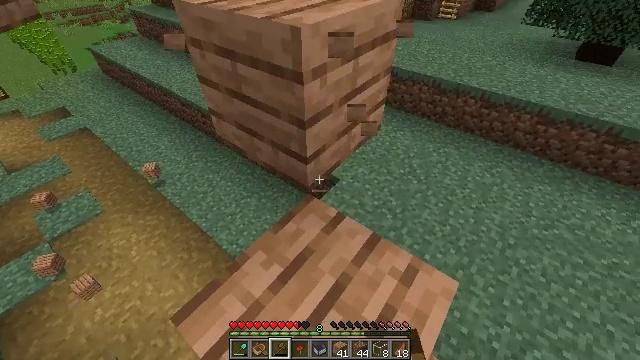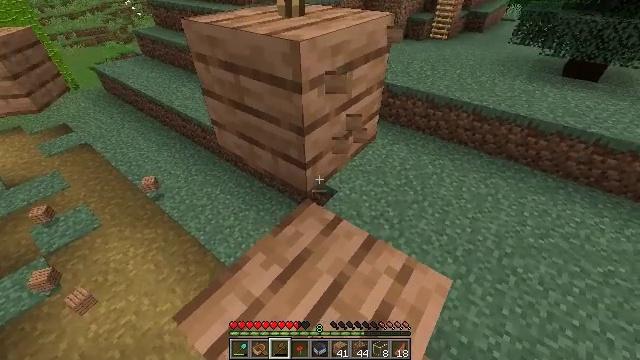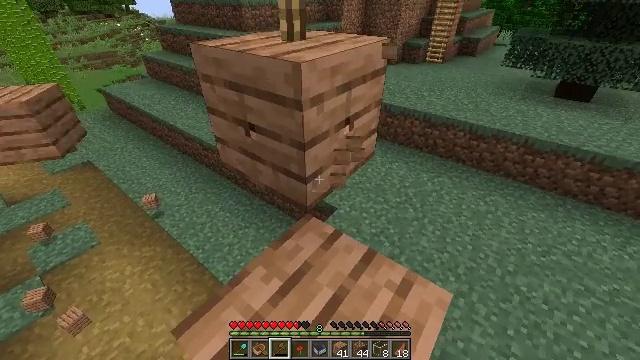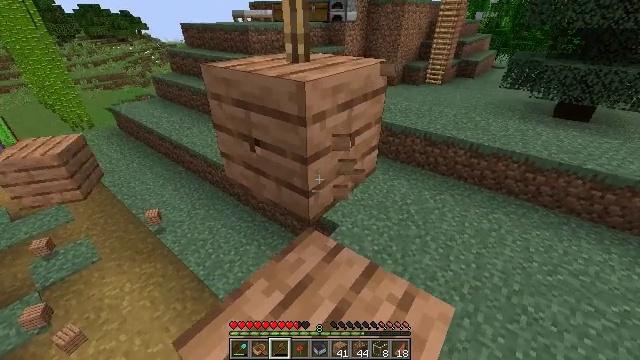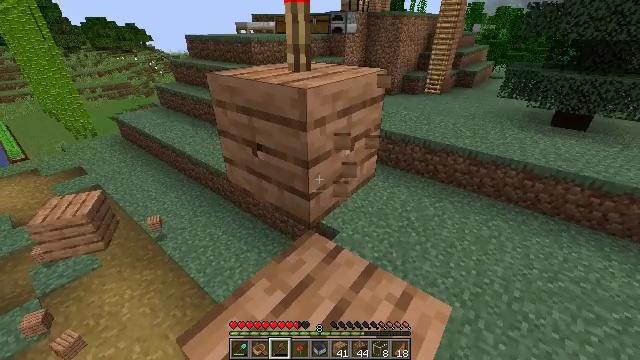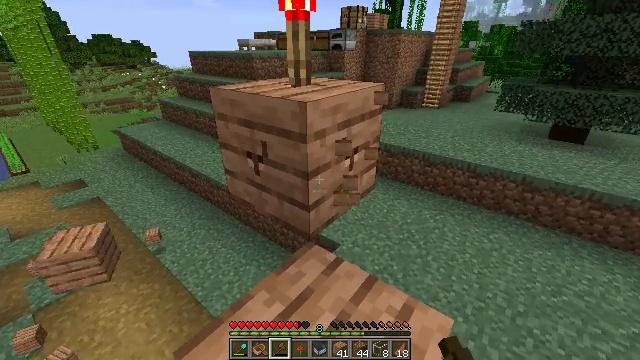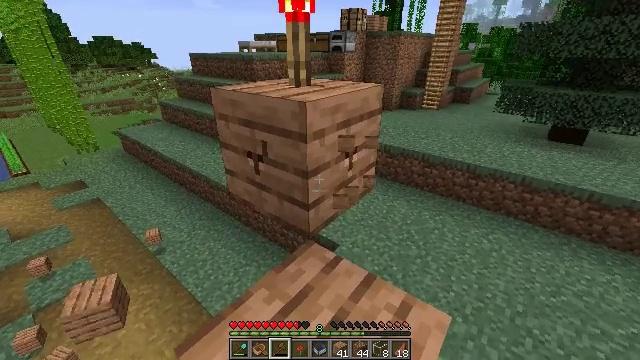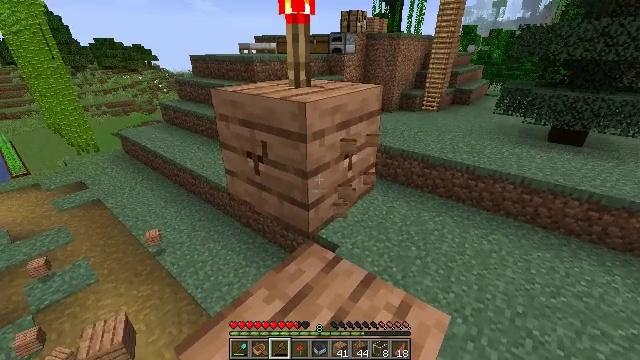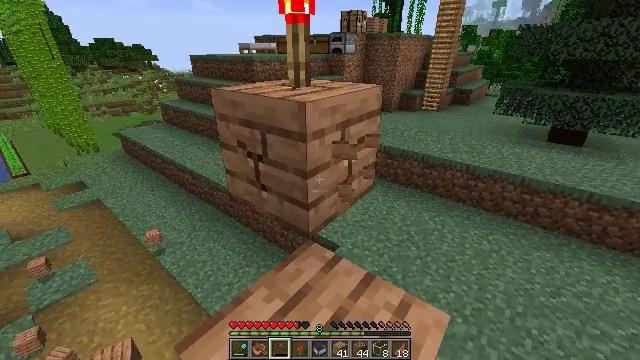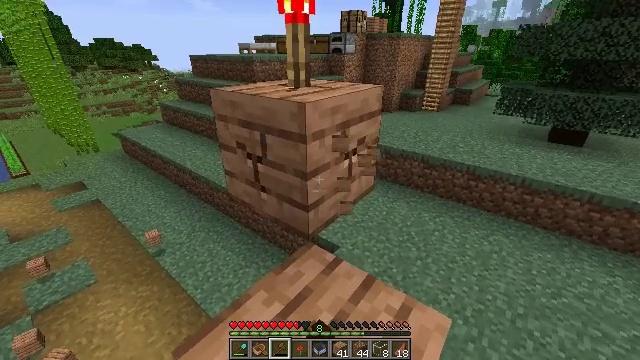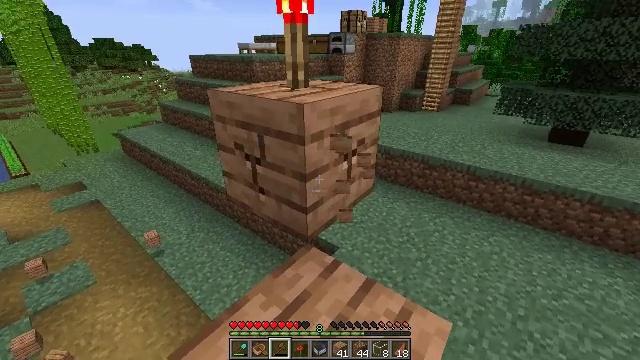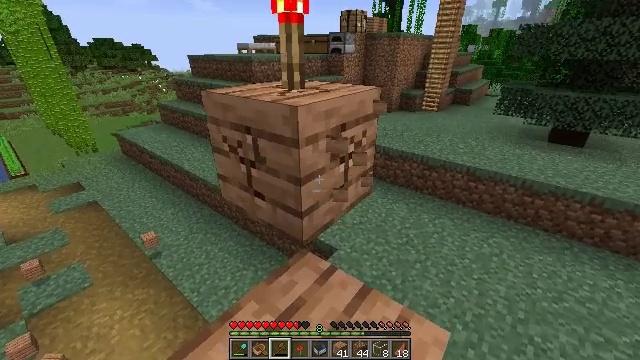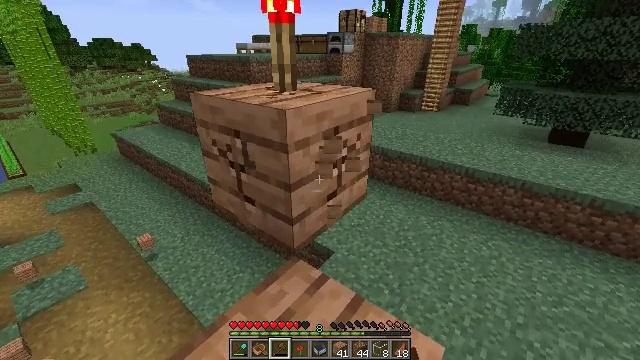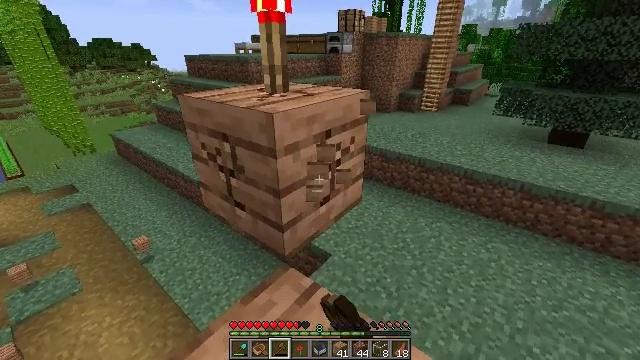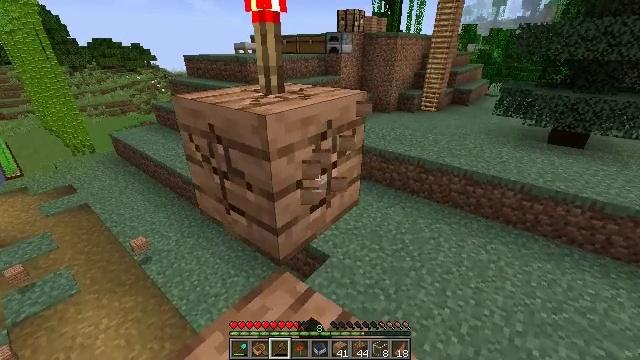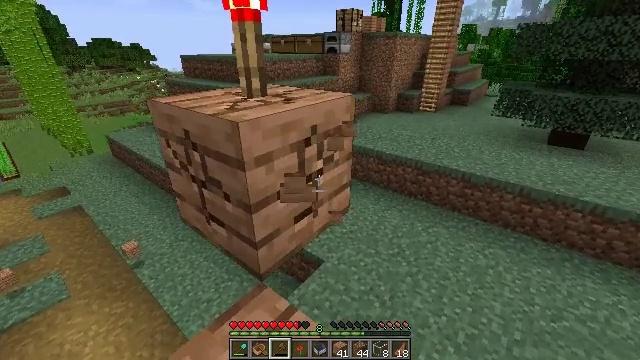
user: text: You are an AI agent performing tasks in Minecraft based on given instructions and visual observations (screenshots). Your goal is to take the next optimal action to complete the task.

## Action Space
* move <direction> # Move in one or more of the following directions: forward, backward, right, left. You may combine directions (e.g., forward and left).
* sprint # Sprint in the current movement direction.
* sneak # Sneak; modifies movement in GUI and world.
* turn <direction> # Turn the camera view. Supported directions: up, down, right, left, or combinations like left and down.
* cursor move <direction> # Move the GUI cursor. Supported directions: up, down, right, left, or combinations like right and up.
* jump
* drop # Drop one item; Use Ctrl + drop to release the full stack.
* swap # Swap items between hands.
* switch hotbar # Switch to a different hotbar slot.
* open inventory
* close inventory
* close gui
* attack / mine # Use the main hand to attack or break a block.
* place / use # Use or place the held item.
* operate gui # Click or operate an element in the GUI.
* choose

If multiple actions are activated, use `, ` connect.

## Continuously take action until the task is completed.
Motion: motion action
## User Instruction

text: Retrieve jungle planks by mining.
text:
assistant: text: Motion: move back, sneak, turn up, attack / mine
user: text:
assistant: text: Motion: move back, sneak, turn up, attack / mine
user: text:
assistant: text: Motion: move back, sneak, turn up, attack / mine
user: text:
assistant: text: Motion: sneak, turn up, attack / mine
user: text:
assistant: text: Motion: sneak, turn up, attack / mine
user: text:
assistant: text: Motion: sneak, attack / mine
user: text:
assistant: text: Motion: sneak, attack / mine
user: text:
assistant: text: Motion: sneak, attack / mine
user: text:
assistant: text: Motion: move forward, sneak, attack / mine
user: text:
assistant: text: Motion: move forward and move right, sneak, attack / mine
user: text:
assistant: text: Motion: move forward and move right, sneak, attack / mine
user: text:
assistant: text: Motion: move forward and move right, sneak, attack / mine
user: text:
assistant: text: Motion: move forward and move right, sneak, attack / mine
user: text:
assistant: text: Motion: move forward and move right, sneak, attack / mine
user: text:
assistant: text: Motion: move forward and move right, sneak, attack / mine
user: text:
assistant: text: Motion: sneak, attack / mine
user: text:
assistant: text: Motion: sneak, attack / mine
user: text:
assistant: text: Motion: sneak, turn left, attack / mine
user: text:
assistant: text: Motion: sneak, turn left, attack / mine
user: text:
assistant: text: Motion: sneak, turn left, attack / mine
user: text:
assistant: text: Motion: sneak, attack / mine
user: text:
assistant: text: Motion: sneak, attack / mine
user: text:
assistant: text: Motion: sneak, attack / mine
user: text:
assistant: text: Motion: sneak, attack / mine
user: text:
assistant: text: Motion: sneak, attack / mine
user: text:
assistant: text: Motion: sneak, attack / mine
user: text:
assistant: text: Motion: sneak, attack / mine
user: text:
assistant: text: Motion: sneak, attack / mine
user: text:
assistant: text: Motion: sneak, attack / mine
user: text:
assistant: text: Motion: sneak, attack / mine